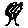
Label: tree